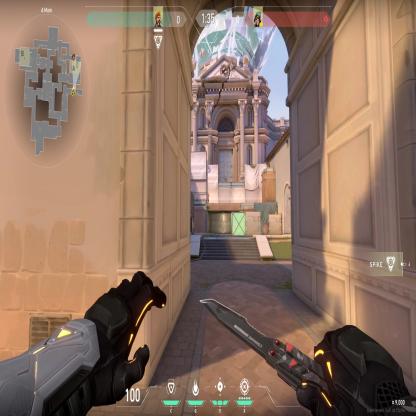
Label: enemy